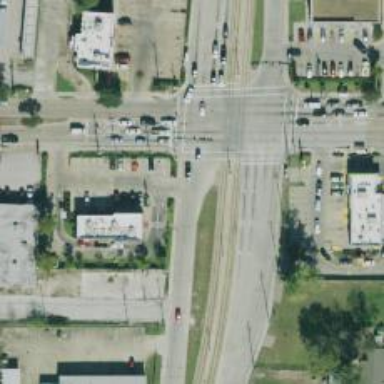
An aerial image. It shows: Secondary road with sidewalk on the left.